Interaction volume radius: 5 \u00c5
Interaction volume height: 10 \u00c5
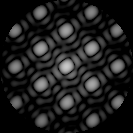
Disorder parameter: 0.009165